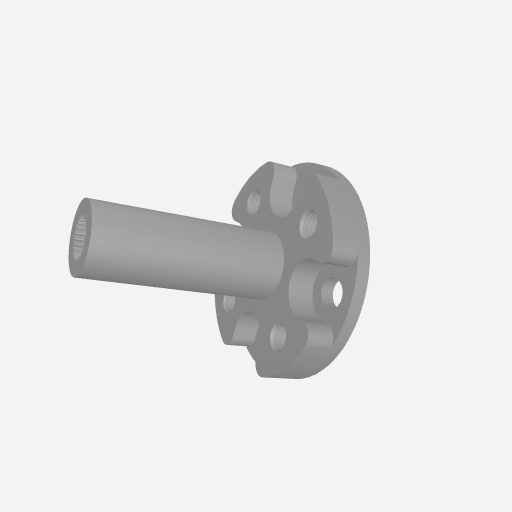
Part: ServoHubLongShaft